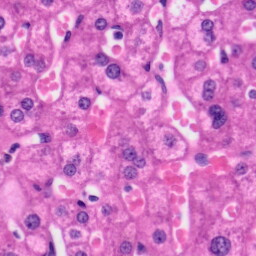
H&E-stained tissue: Liver